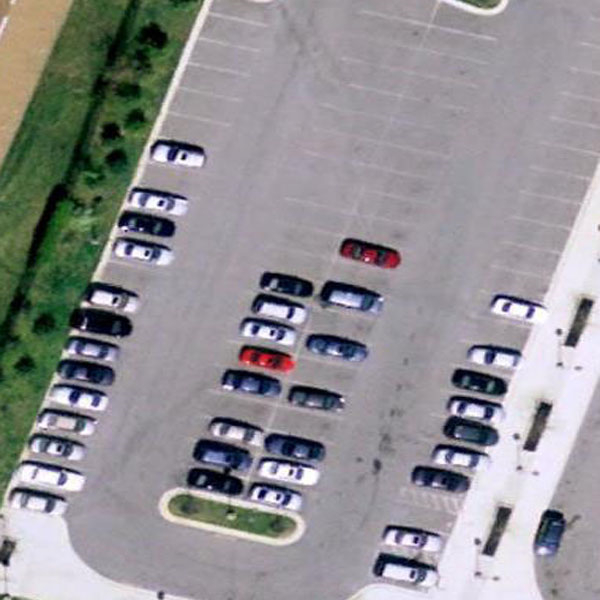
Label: Parking